Field crop: tomato
Growth stage: 1
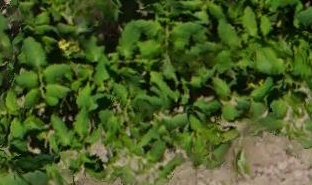
Species: tomato